Field crop: maize
Growth stage: 2
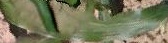
Species: maize